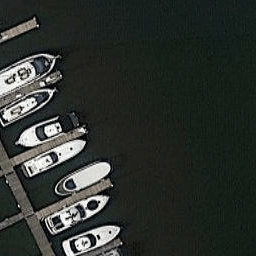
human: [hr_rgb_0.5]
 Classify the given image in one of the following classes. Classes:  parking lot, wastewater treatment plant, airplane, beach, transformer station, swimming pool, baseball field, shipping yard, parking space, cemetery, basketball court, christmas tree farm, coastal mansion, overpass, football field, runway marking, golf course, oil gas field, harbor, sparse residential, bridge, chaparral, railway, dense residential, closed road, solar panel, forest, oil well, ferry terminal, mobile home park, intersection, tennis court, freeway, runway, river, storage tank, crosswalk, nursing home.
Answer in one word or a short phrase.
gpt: harbor